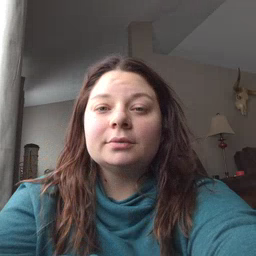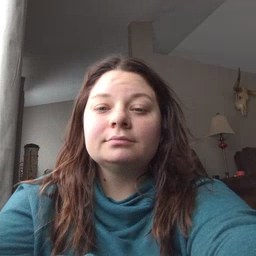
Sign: go